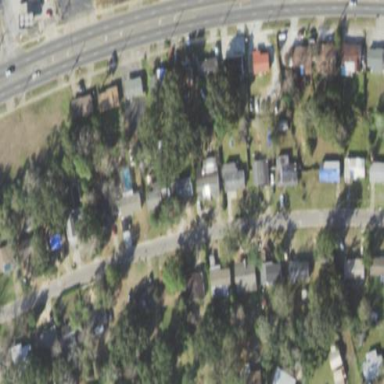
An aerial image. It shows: Residential area consisting of single-family homes.